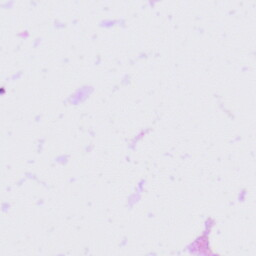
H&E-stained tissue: Tonsil